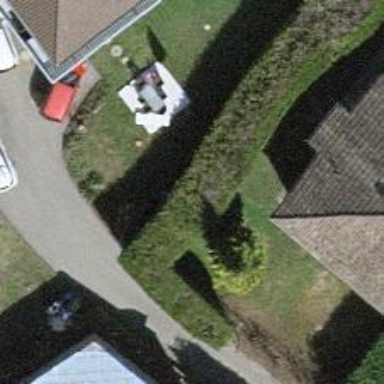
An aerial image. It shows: Hedge barrier.